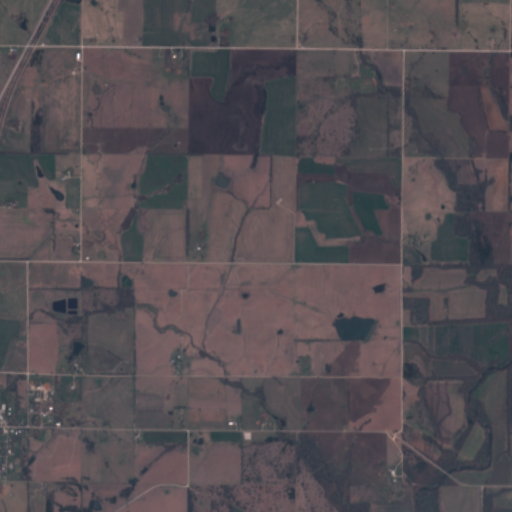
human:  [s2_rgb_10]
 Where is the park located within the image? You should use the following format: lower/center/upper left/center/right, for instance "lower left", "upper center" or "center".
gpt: The park is located in the lower left of the image.
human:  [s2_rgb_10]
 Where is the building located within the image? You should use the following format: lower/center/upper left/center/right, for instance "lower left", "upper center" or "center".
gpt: The building is located in the lower right of the image.
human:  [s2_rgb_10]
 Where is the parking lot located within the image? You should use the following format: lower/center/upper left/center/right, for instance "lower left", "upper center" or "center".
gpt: There is no parking lot in the image.